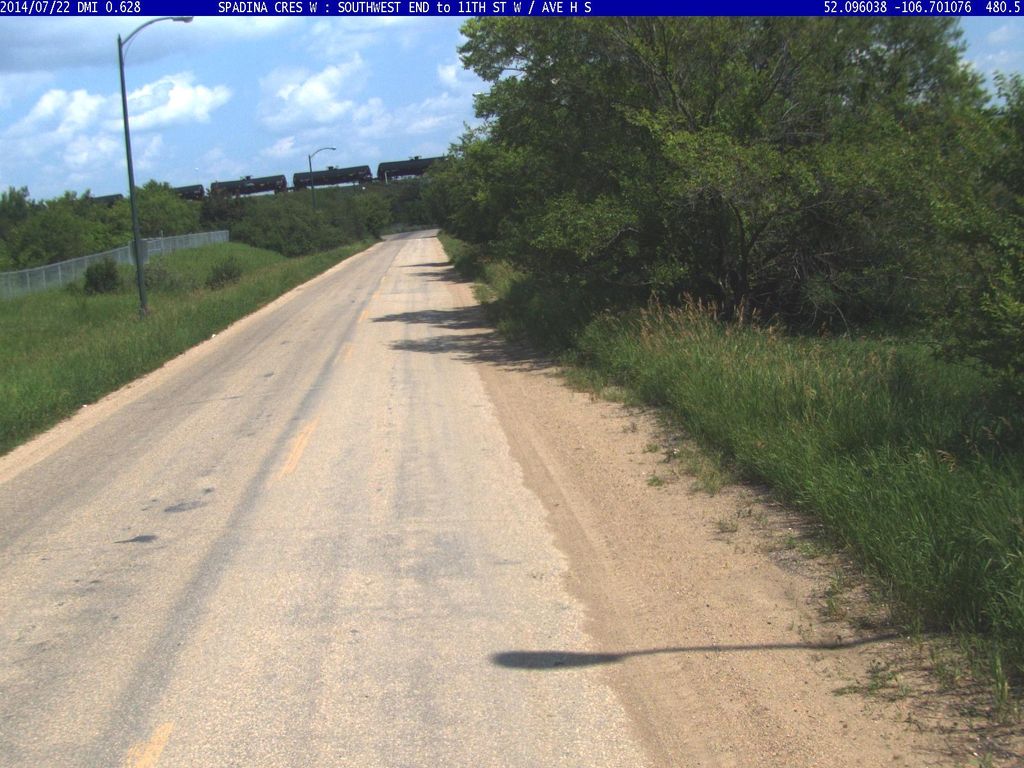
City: saskatoon